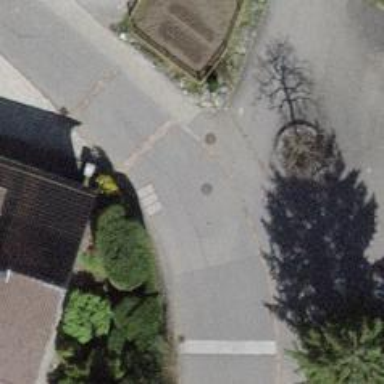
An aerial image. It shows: Residential road with asphalt surface. Sidewalk is present on the left side.